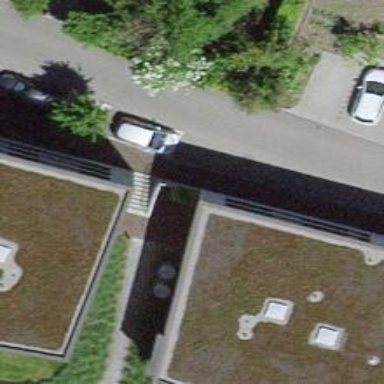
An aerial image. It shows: Steps made of paving stones.